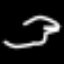
Label: frog